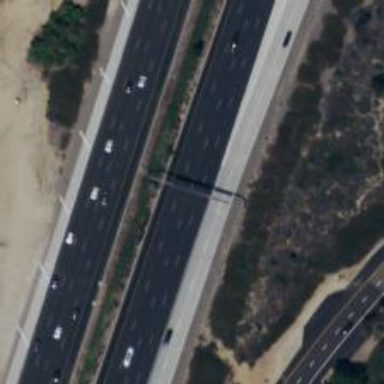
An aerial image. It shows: Motorway.